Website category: jobs
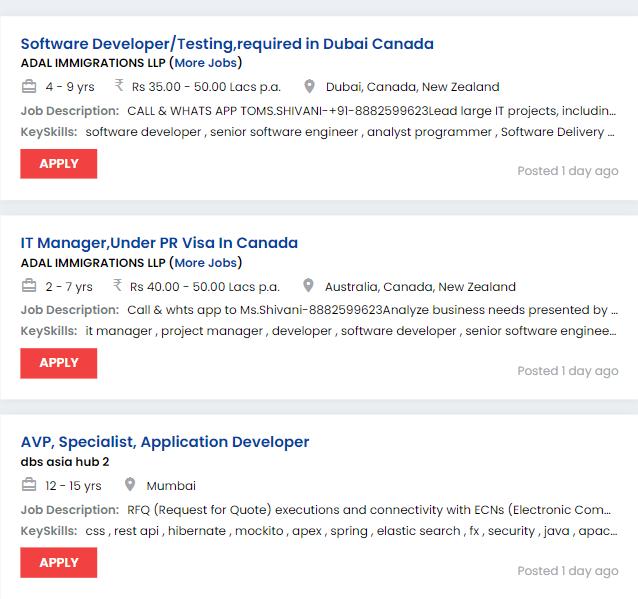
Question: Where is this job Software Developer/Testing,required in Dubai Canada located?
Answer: Dubai, Canada, New Zealand

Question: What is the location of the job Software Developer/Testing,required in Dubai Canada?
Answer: Dubai, Canada, New Zealand

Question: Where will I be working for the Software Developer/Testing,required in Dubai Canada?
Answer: Dubai, Canada, New Zealand

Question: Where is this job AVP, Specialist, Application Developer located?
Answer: Mumbai

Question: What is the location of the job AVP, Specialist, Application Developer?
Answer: Mumbai

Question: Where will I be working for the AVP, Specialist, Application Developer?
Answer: Mumbai

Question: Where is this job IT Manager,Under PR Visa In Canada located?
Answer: Australia, Canada, New Zealand

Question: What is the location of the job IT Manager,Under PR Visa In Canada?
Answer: Australia, Canada, New Zealand

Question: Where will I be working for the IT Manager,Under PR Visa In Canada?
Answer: Australia, Canada, New Zealand

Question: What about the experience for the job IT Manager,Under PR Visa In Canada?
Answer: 2 - 7 yrs

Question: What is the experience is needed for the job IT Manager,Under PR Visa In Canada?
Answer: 2 - 7 yrs

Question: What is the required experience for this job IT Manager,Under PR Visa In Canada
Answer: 2 - 7 yrs

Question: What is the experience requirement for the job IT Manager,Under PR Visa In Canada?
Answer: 2 - 7 yrs

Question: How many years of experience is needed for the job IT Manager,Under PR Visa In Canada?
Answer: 2 - 7 yrs

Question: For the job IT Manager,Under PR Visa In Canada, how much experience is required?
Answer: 2 - 7 yrs

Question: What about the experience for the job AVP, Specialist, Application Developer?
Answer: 12 - 15 yrs

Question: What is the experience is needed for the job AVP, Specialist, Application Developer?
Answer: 12 - 15 yrs

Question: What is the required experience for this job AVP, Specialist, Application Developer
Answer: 12 - 15 yrs

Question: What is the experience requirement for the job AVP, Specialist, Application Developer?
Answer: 12 - 15 yrs

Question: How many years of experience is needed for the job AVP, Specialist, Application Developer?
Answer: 12 - 15 yrs

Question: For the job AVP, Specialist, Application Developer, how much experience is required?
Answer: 12 - 15 yrs

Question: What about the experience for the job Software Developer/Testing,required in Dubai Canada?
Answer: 4 - 9 yrs

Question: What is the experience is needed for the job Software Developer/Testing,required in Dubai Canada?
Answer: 4 - 9 yrs

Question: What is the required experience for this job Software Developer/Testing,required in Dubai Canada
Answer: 4 - 9 yrs

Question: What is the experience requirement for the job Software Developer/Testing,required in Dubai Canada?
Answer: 4 - 9 yrs

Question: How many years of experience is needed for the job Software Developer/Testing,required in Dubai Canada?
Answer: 4 - 9 yrs

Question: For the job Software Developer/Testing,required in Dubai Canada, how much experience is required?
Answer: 4 - 9 yrs

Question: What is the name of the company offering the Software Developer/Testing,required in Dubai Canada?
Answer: ADAL IMMIGRATIONS LLP

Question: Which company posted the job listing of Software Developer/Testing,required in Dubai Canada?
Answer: ADAL IMMIGRATIONS LLP

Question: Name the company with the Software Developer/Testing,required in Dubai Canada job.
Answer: ADAL IMMIGRATIONS LLP

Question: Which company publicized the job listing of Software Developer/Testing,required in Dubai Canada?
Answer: ADAL IMMIGRATIONS LLP

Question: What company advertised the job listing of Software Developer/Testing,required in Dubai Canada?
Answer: ADAL IMMIGRATIONS LLP

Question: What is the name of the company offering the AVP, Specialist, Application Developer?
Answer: dbs asia hub 2

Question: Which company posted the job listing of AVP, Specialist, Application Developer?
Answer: dbs asia hub 2

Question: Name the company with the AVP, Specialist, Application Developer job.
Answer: dbs asia hub 2

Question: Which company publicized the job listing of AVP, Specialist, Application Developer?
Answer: dbs asia hub 2

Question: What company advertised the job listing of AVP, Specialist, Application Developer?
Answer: dbs asia hub 2

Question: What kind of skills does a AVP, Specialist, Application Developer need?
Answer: css , rest api , hibernate , mockito , apex , spring , elastic search , fx , security , java , apache , devops , linux , shell scripting , mysql , html , junit , rdbms , javascript , messaging , ioc , soap

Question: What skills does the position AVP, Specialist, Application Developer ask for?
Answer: css , rest api , hibernate , mockito , apex , spring , elastic search , fx , security , java , apache , devops , linux , shell scripting , mysql , html , junit , rdbms , javascript , messaging , ioc , soap

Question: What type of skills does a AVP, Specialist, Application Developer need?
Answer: css , rest api , hibernate , mockito , apex , spring , elastic search , fx , security , java , apache , devops , linux , shell scripting , mysql , html , junit , rdbms , javascript , messaging , ioc , soap

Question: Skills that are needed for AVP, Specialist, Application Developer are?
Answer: css , rest api , hibernate , mockito , apex , spring , elastic search , fx , security , java , apache , devops , linux , shell scripting , mysql , html , junit , rdbms , javascript , messaging , ioc , soap

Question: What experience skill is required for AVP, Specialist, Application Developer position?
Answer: css , rest api , hibernate , mockito , apex , spring , elastic search , fx , security , java , apache , devops , linux , shell scripting , mysql , html , junit , rdbms , javascript , messaging , ioc , soap

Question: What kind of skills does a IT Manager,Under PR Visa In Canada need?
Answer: it manager , project manager , developer , software developer , senior software engineer , software programmer , application programmer , java developer , android developer

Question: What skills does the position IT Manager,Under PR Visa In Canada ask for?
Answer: it manager , project manager , developer , software developer , senior software engineer , software programmer , application programmer , java developer , android developer

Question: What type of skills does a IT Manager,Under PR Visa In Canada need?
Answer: it manager , project manager , developer , software developer , senior software engineer , software programmer , application programmer , java developer , android developer

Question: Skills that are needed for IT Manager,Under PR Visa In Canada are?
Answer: it manager , project manager , developer , software developer , senior software engineer , software programmer , application programmer , java developer , android developer

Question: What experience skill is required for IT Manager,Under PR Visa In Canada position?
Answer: it manager , project manager , developer , software developer , senior software engineer , software programmer , application programmer , java developer , android developer

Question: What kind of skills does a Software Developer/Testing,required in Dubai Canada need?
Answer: software developer , senior software engineer , analyst programmer , Software Delivery Process , software engineer , programmer , associate software engineer

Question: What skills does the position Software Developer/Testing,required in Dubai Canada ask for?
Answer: software developer , senior software engineer , analyst programmer , Software Delivery Process , software engineer , programmer , associate software engineer

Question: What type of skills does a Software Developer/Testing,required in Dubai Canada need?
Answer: software developer , senior software engineer , analyst programmer , Software Delivery Process , software engineer , programmer , associate software engineer

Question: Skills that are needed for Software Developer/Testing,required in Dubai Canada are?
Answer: software developer , senior software engineer , analyst programmer , Software Delivery Process , software engineer , programmer , associate software engineer

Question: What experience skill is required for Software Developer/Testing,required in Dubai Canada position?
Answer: software developer , senior software engineer , analyst programmer , Software Delivery Process , software engineer , programmer , associate software engineer